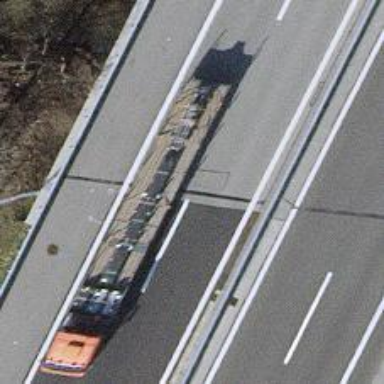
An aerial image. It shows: Bridge over motorway.